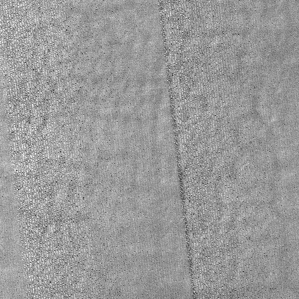
Label: frost